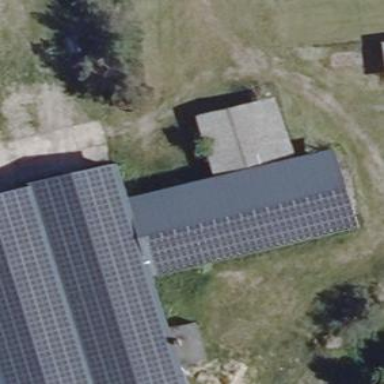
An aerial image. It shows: Small solar photovoltaic panel generator inside building.